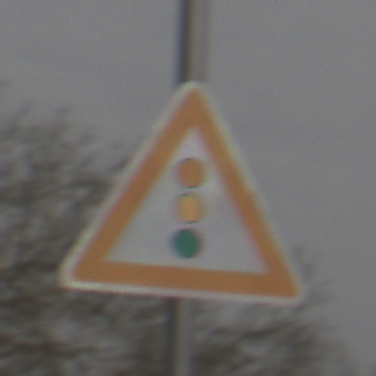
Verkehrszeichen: Lichtzeichenanlage
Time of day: MorningAfternoon
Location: Outdoor (Suburban)
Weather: Overcast
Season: NotSpecified
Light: Natural